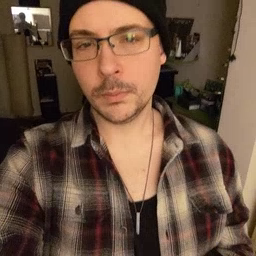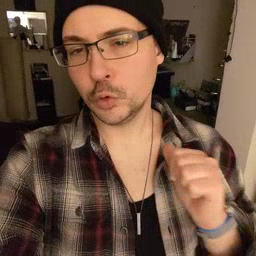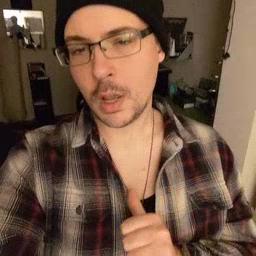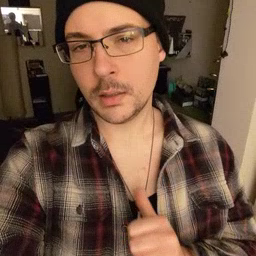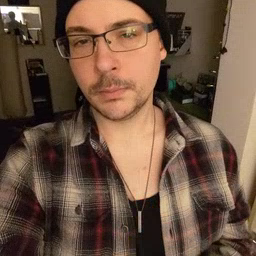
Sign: jacket